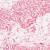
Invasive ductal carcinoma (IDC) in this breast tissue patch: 0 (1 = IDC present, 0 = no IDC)